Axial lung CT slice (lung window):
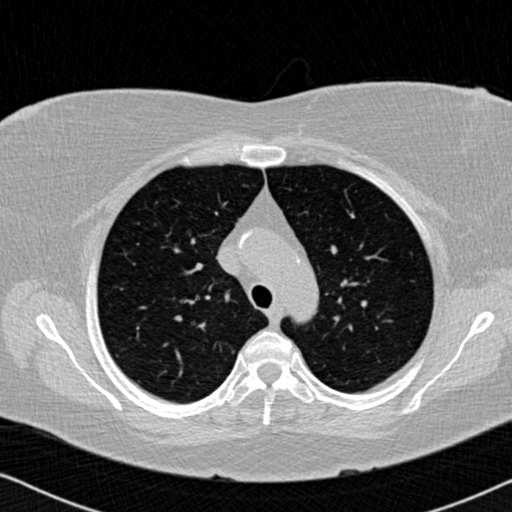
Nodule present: no